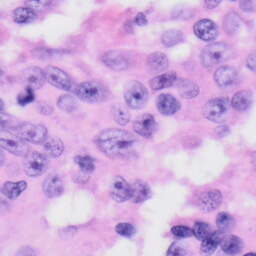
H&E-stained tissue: Skin